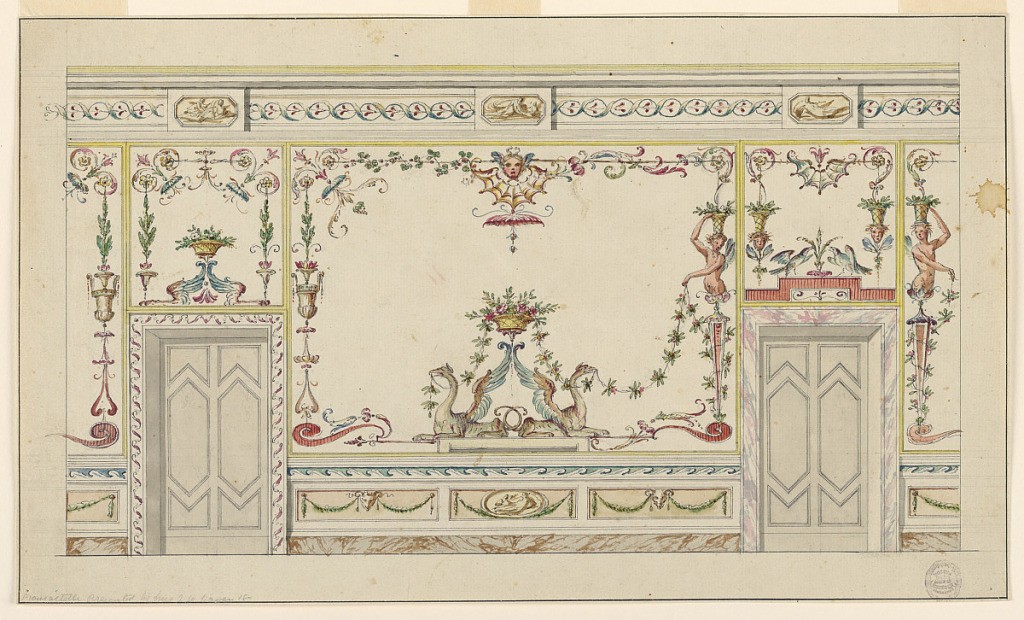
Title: Painted Decoration with Alternate Suggestions
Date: ca. 1800
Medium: Graphite, pen and ink, brush and watercolor on paper
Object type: Drawing
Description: Wall elevation with grotesque decoration. Two doors with alternative surrounds. Wall decorated with griffins and candelabrum.  Entablature shows guilloche and three tablets with figures.